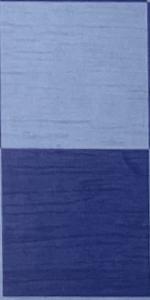
Label: Empty